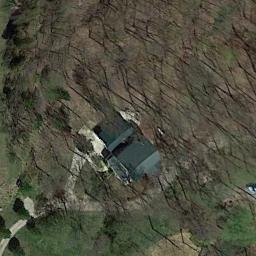
Label: residential